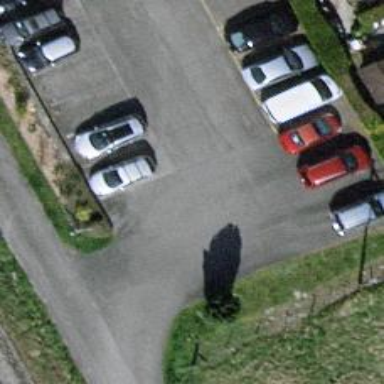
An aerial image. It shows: Parking aisle designated as service road.